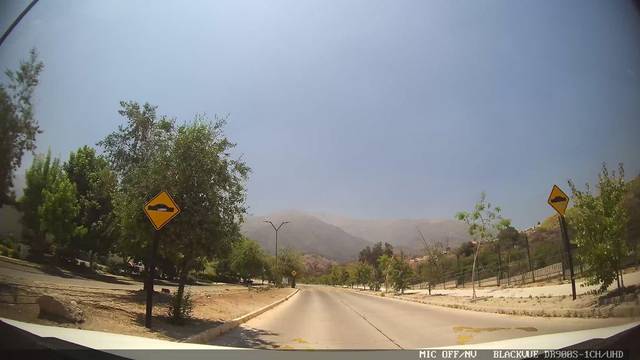
Region: Chile
Coordinates: -33.515, -70.528